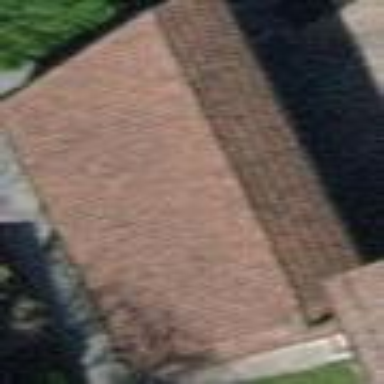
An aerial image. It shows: View of roof of building.